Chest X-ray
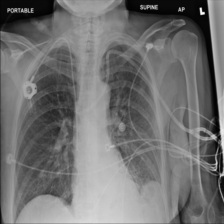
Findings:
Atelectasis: negative
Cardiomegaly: negative
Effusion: negative
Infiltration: negative
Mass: positive
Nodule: negative
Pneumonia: negative
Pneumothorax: negative
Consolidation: negative
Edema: negative
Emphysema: negative
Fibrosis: negative
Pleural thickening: negative
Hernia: negative